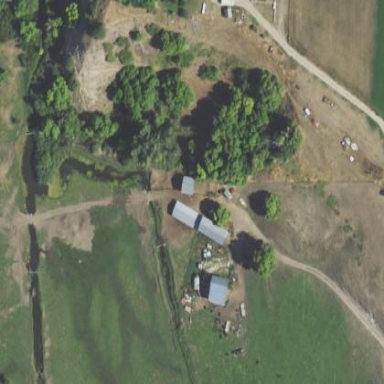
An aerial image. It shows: Farmyard area.